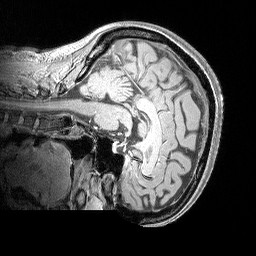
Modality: MP2RAGE
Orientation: sagittal
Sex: female
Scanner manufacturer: siemens
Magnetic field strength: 3 T
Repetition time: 5 s
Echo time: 0.00292 s